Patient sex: M
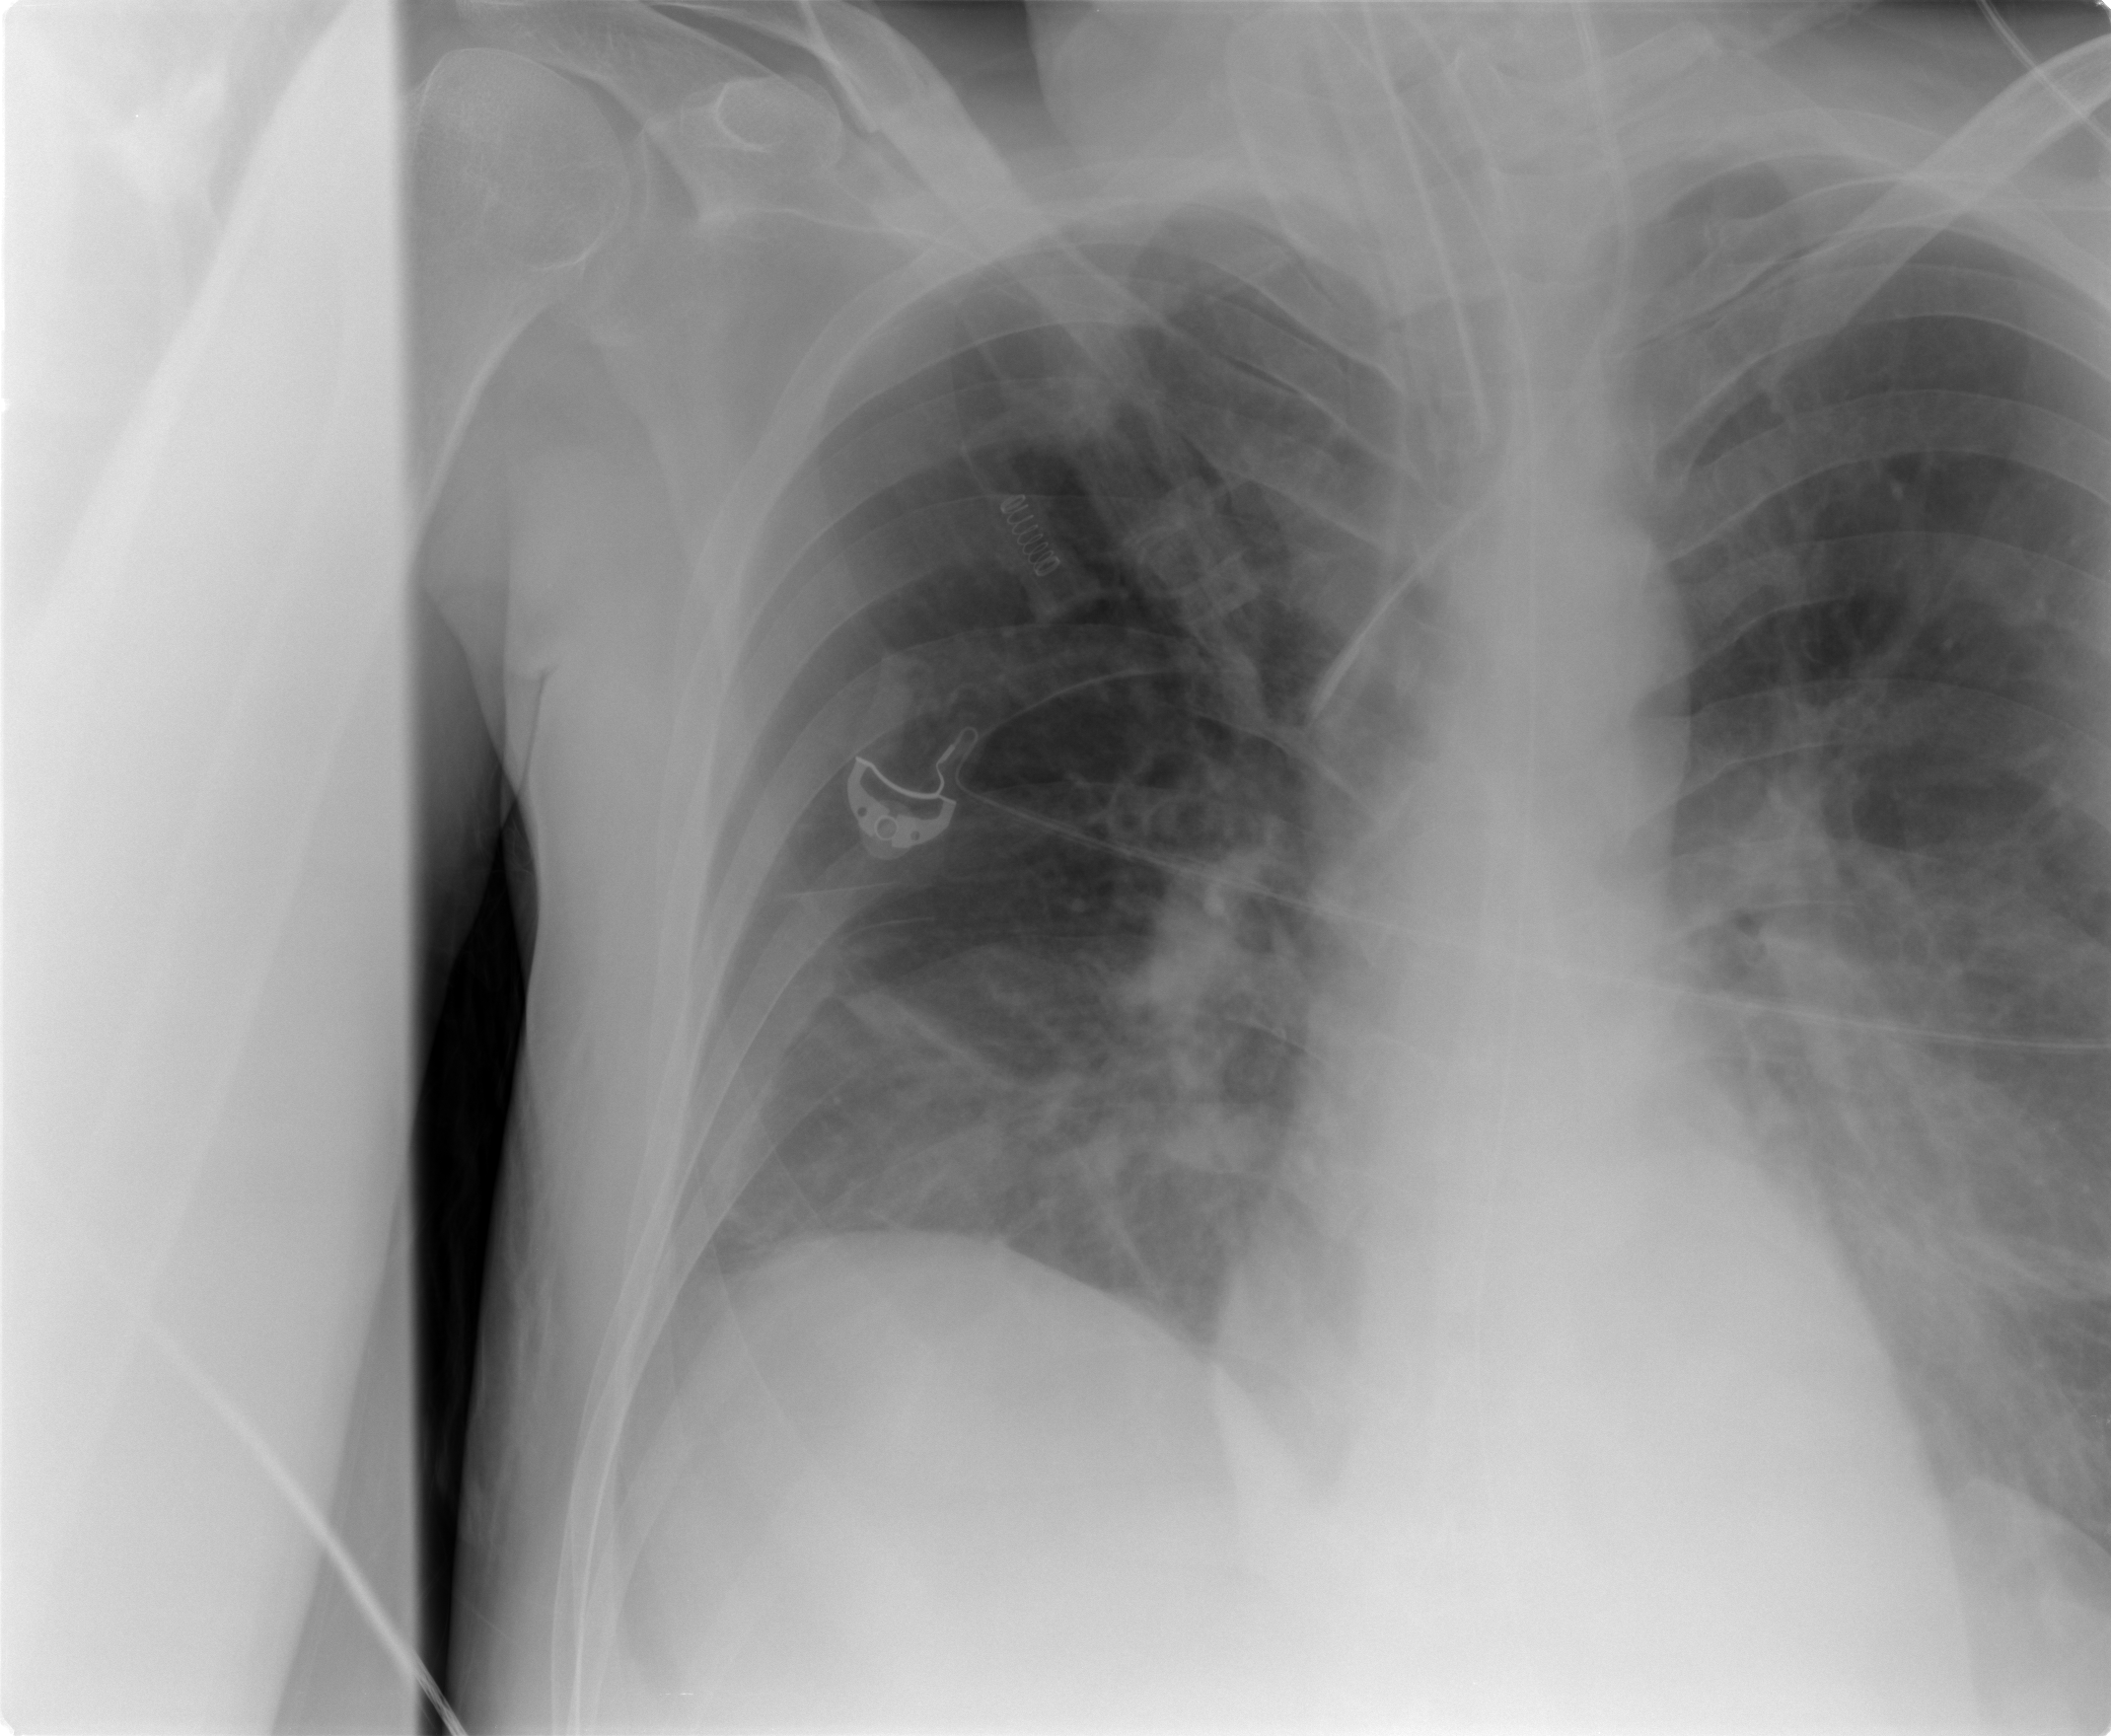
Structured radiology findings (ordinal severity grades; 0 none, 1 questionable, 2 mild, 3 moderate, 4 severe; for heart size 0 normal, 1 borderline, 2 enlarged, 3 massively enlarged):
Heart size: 0
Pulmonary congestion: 2
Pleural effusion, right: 2
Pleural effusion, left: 2
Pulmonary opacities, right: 2
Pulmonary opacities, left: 2
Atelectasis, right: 2
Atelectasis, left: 2